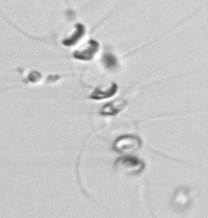
Label: Chaetoceros_socialis